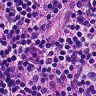
Metastatic tissue present: no